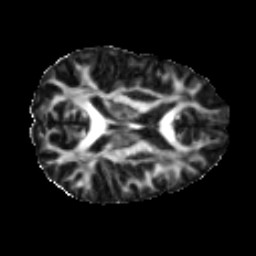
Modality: FA
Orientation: axial
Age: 46
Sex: male
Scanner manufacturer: ge
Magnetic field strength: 3 T
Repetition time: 7.8 s
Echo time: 0.061 s